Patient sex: F
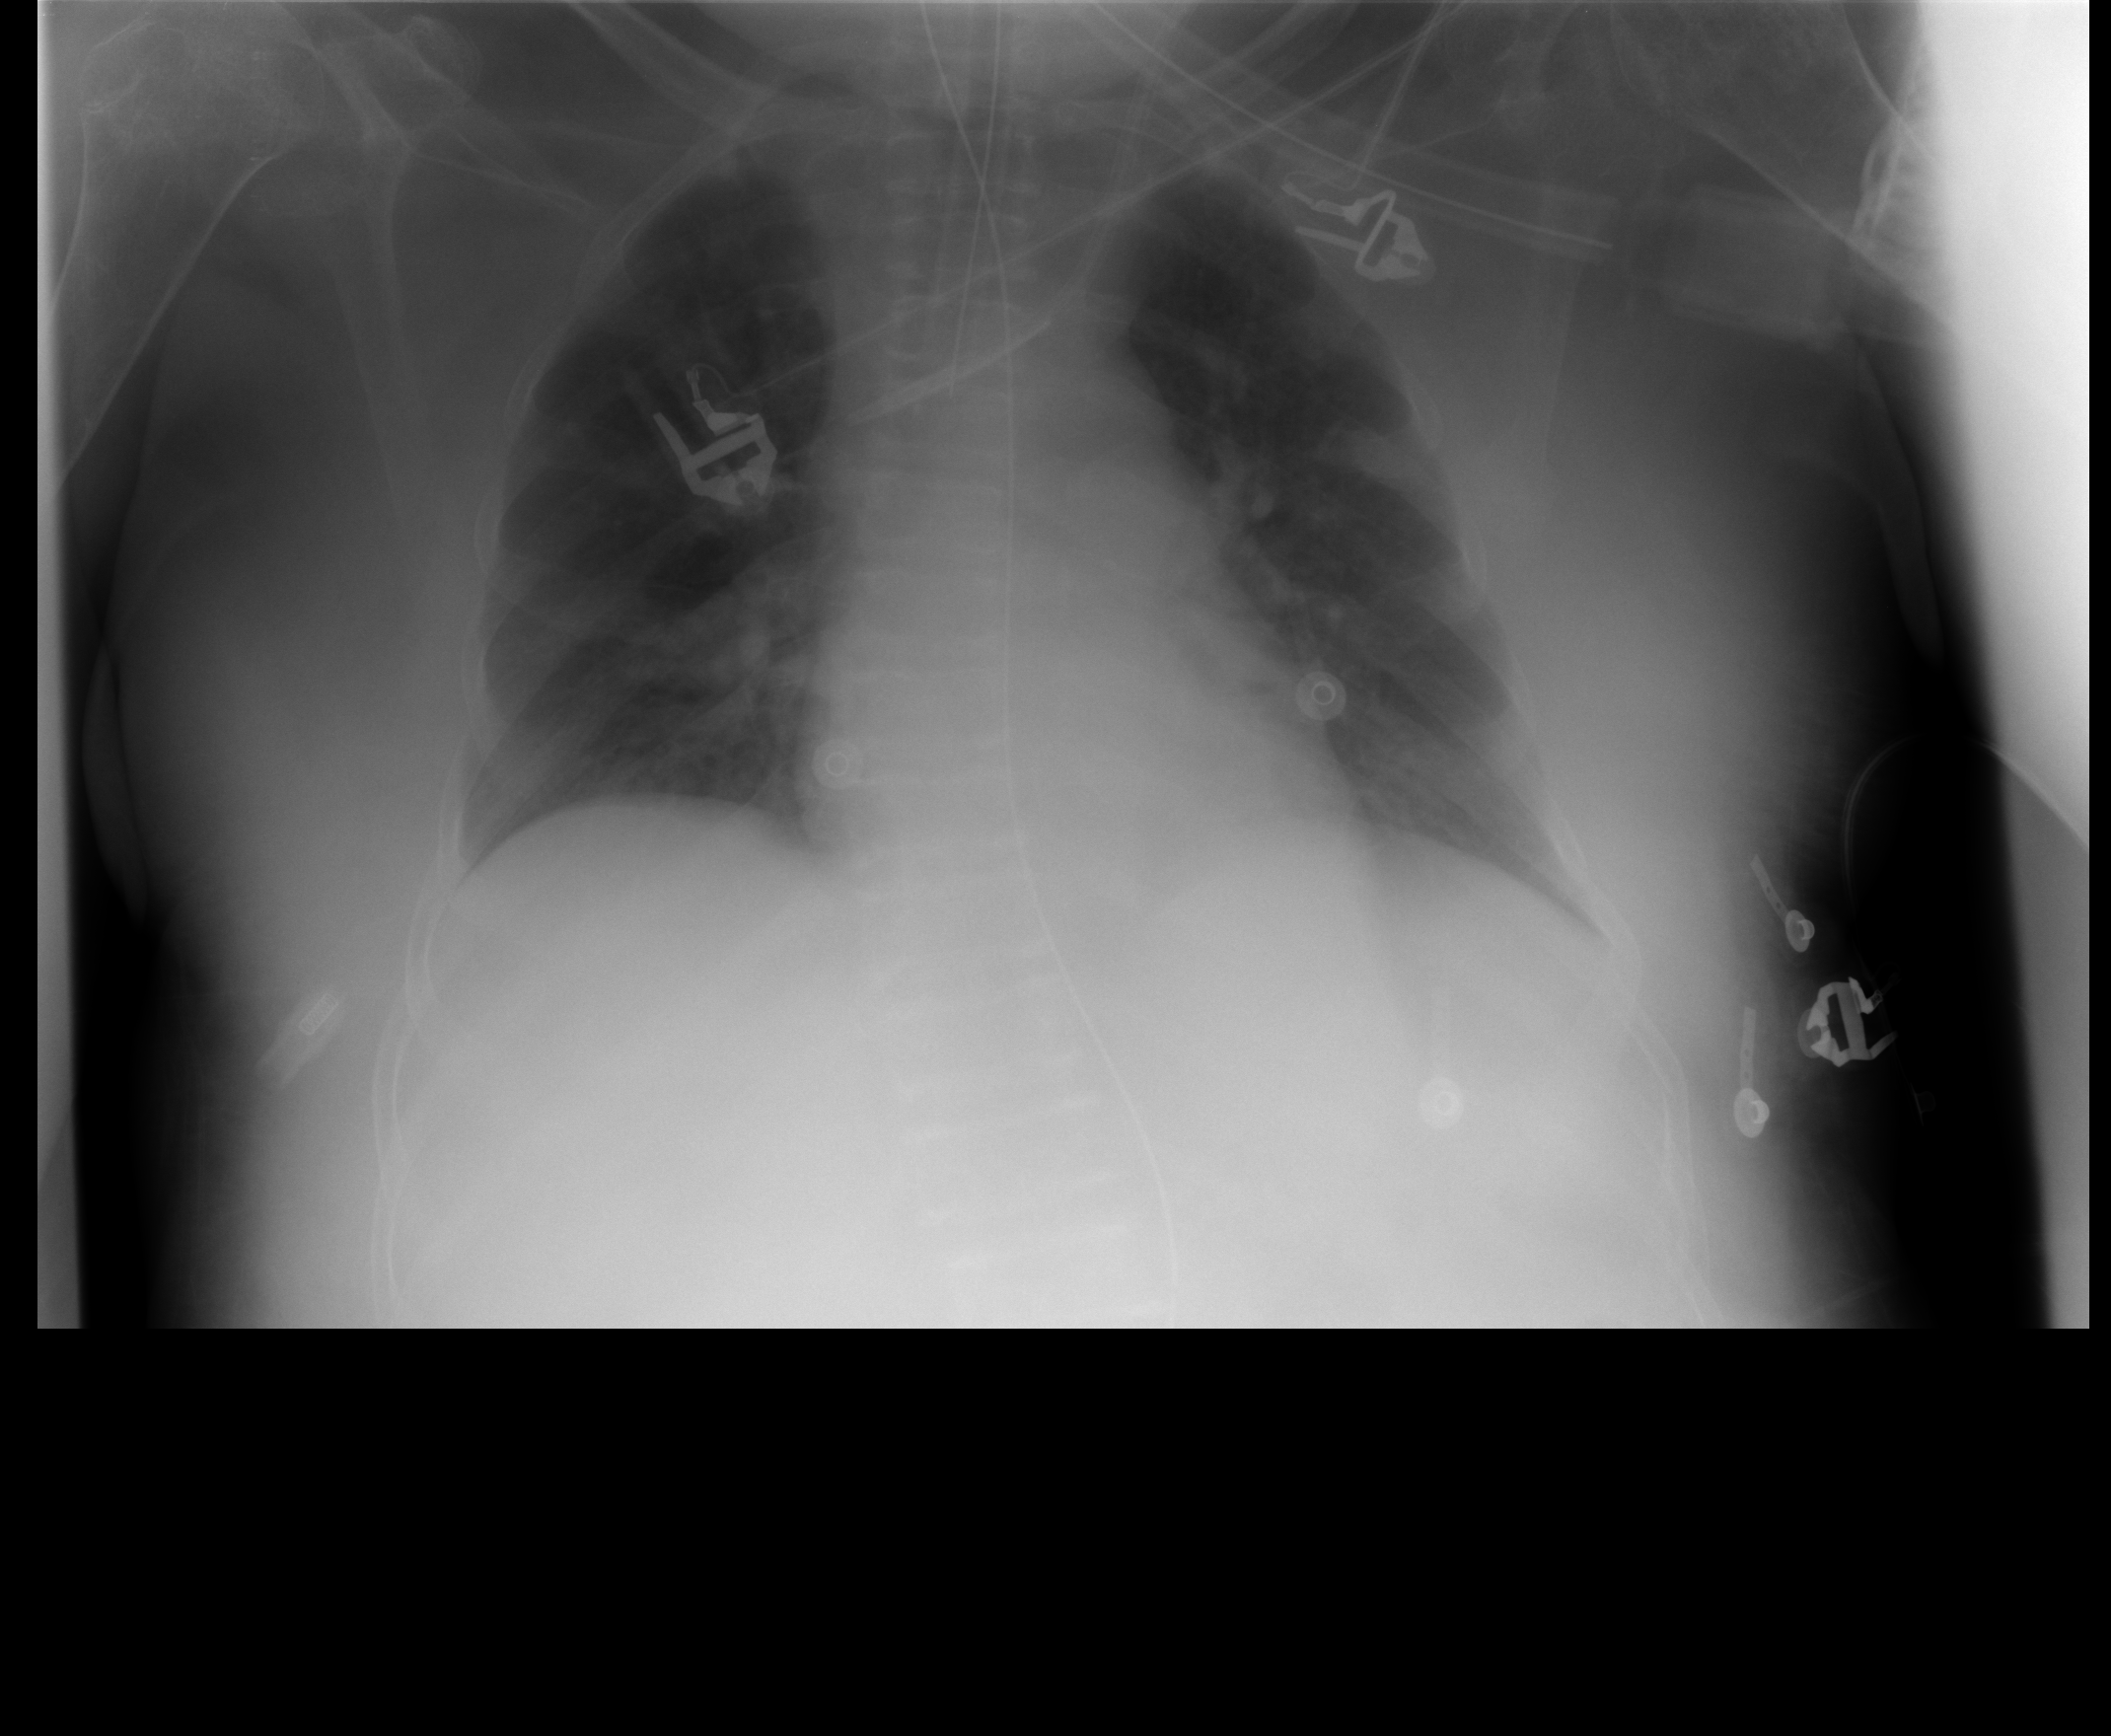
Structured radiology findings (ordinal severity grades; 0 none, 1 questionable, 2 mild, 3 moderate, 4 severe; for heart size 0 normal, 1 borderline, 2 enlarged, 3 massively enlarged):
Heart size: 2
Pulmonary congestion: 3
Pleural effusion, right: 0
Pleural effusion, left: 0
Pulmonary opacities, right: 0
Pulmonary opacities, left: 2
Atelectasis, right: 0
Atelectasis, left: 0